Question: I just create a simple 'UITableView' in the 'UIViewController'.
.h
'''
#import <UIKit/UIKit.h>
@interface RootController : UIViewController <UITableViewDataSource>
{
NSMutableArray *_tableData;
UITableView *_tableView;
}
@end
'''
.m
'''
#import "RootController.h"
@implementation RootController
- (id)initWithNibName:(NSString *)nibNameOrNil bundle:(NSBundle *)nibBundleOrNil
{
self = [super initWithNibName:nibNameOrNil bundle:nibBundleOrNil];
if (self) {
// Custom initialization
if (!_tableData) {
_tableData = [[NSMutableArray alloc] initWithCapacity:20];
for (int i = 0; i < 50; i++) {
[_tableData addObject:[NSString stringWithFormat:@"%d", i]];
}
}
}
return self;
}
- (void)dealloc
{
[_tableView release];
[_tableData release];
[super dealloc];
}
- (void)viewDidLoad
{
[super viewDidLoad];
// Do any additional setup after loading the view.
}
- (void)loadView
{
UIView *view = [[UIView alloc] initWithFrame:[UIScreen mainScreen].bounds];
self.view = view;
[view release];
self.view.backgroundColor = [UIColor whiteColor];
if (!_tableView) {
_tableView = [[UITableView alloc] initWithFrame:CGRectMake(0, 0, 320, 460)];
_tableView.dataSource = self;
}
[self.view addSubview:_tableView];
}
- (void)viewDidUnload
{
[super viewDidUnload];
// Release any retained subviews of the main view.
}
- (BOOL)shouldAutorotateToInterfaceOrientation:(UIInterfaceOrientation)interfaceOrientation
{
return (interfaceOrientation == UIInterfaceOrientationPortrait);
}
- (NSInteger)numberOfSectionsInTableView:(UITableView *)tableView
{
return 1;
}
- (NSInteger)tableView:(UITableView *)tableView numberOfRowsInSection:(NSInteger)section
{
return [_tableData count];
}
- (UITableViewCell *)tableView:(UITableView *)tableView cellForRowAtIndexPath:(NSIndexPath *)indexPath
{
static NSString *cellIdentifier = @"TableViewCellIdentifier";
UITableViewCell *cell = nil;
cell = [_tableView dequeueReusableCellWithIdentifier:cellIdentifier];
if (cell == nil) {
cell = [[[UITableViewCell alloc] initWithStyle:UITableViewCellStyleDefault reuseIdentifier:cellIdentifier] autorelease];
}
cell.textLabel.text = [_tableData objectAtIndex:indexPath.row];
return cell;
}
@end
'''
I used instruments to detect memory leak for this, when I scrolled the 'UITableView', memory
leak occurred.

I use Xcode 4.3.1 and iOS5.1 (iPod touch4).
Someone had this problem?
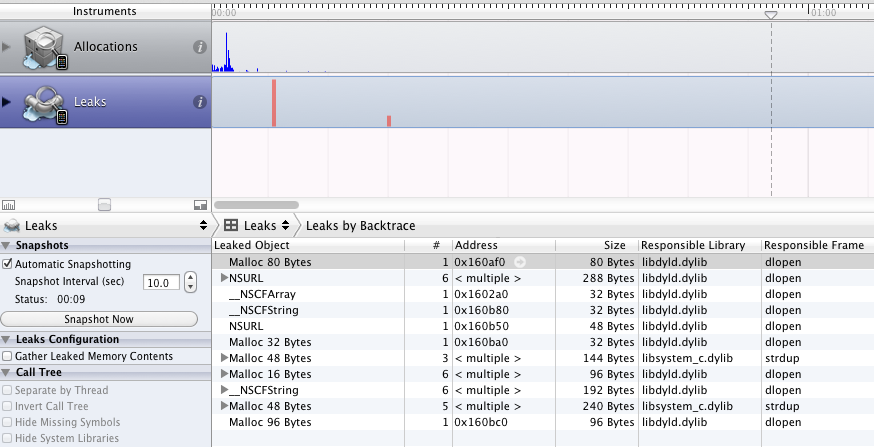
Answer: If you look at the 'responsible library' column, you can see that the culprit is not your code. The leaks are small, you can safely ignore them.
Here is a similar question: <URL>